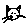
Label: cat